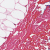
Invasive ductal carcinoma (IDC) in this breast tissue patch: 0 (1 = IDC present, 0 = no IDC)